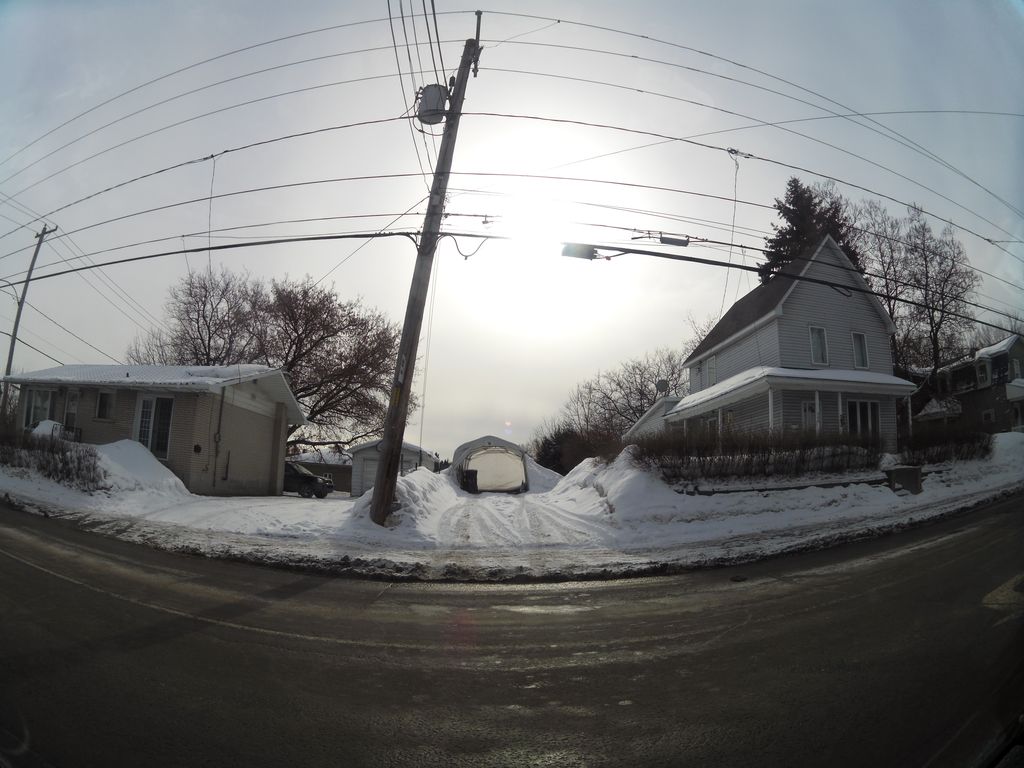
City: ottawa-gatineau